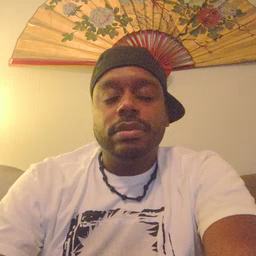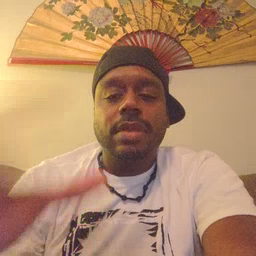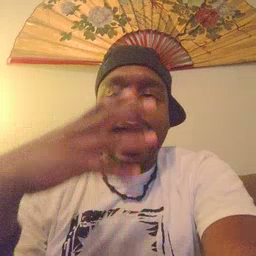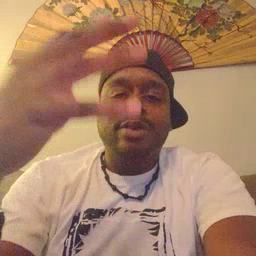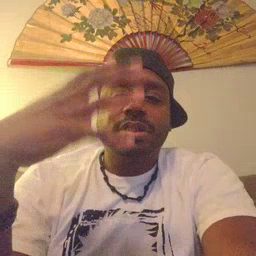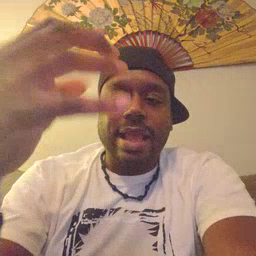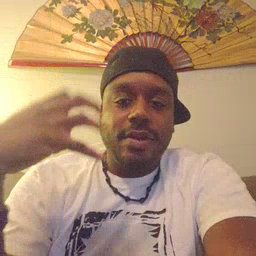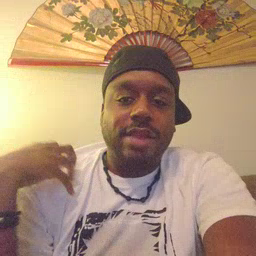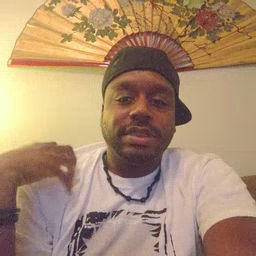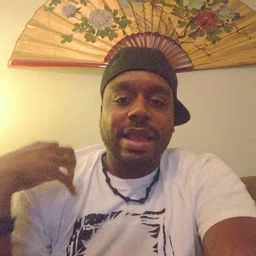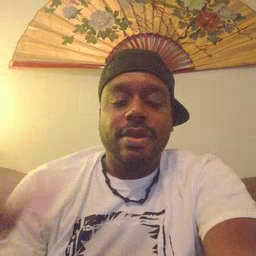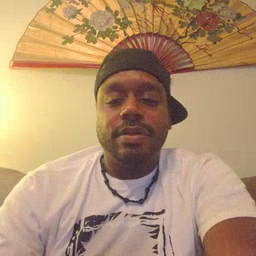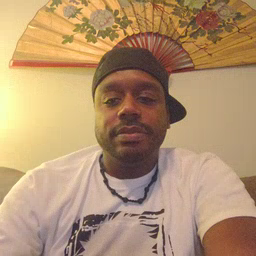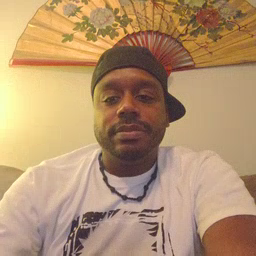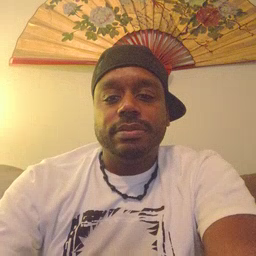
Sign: outside